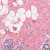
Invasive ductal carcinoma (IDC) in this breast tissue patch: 0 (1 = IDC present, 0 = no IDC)